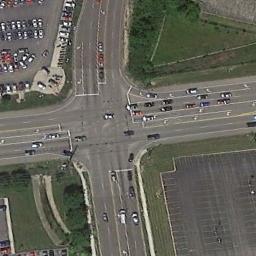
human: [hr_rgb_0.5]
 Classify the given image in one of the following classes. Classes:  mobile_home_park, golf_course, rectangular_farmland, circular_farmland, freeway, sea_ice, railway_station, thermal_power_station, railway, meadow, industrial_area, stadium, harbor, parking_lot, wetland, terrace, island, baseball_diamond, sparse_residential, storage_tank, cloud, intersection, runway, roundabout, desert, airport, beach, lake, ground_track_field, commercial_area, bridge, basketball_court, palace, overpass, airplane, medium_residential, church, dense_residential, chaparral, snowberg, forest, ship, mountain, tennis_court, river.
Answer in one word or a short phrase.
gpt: intersection